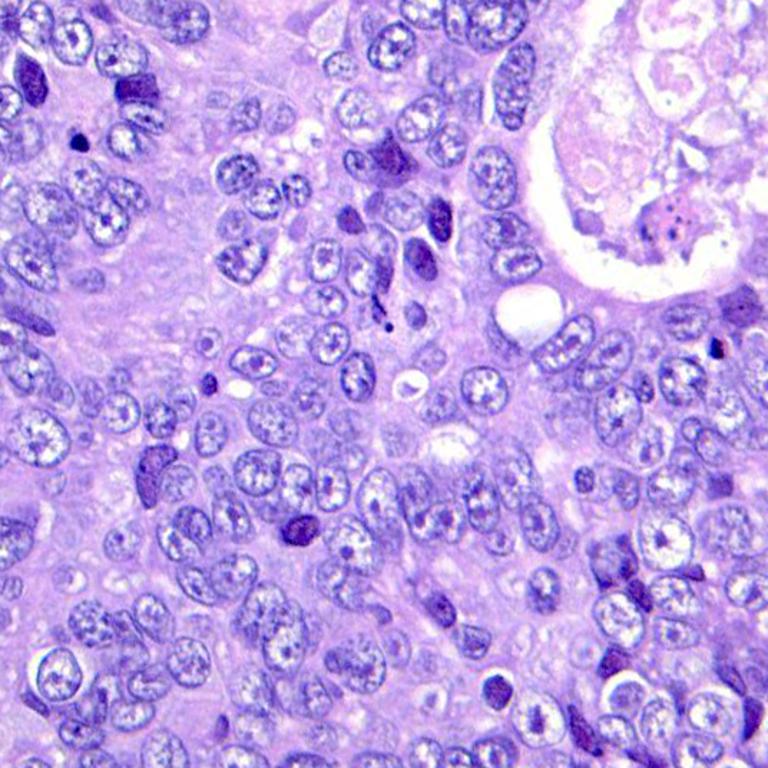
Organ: colon
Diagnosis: adenocarcinomas